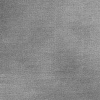
Atmospheric dust classification: dusty